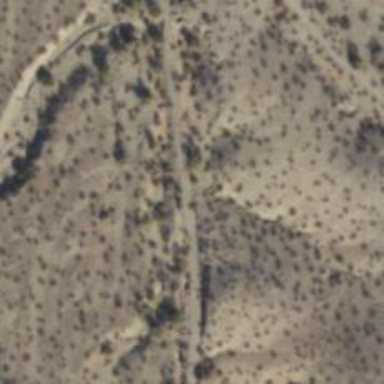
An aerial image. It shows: Abandoned railway.